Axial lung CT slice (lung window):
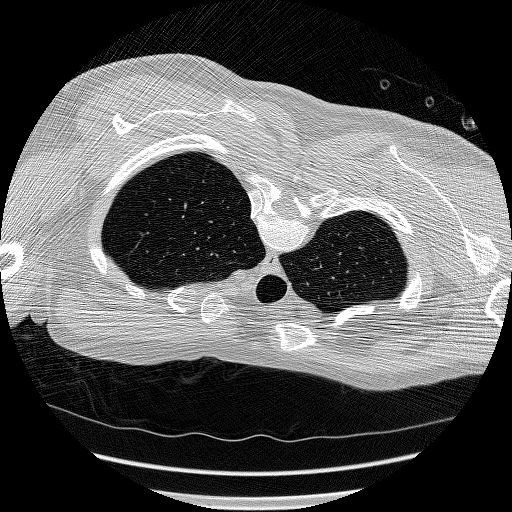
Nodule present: no